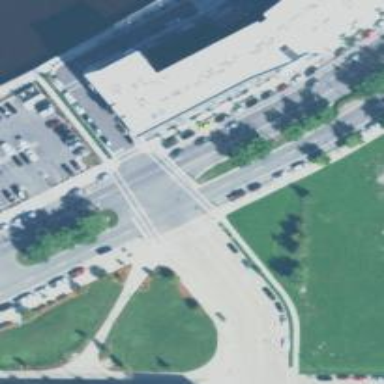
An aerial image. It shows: Tertiary road with asphalt surface and separate sidewalk.